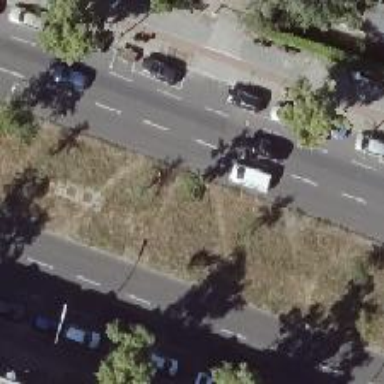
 featuring cycle track on the right and parking lane on the right side."